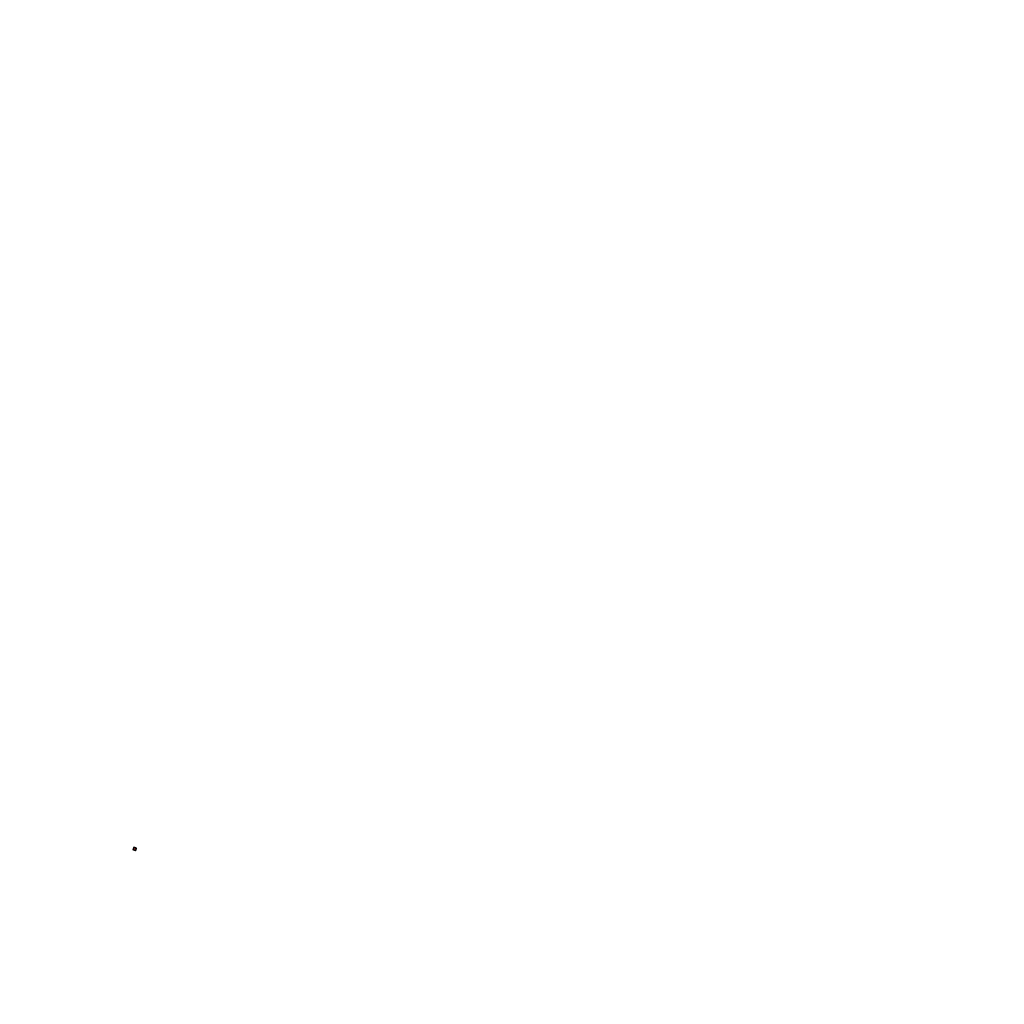
Tags: overhead vector_map, recreation, density_5, Facility, 1.0 km²